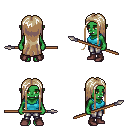
a pixel art fantasy rpg character, female body template, orc, green skin, teal pirate shirt, metal pants, white blonde extra-long hairstyle, maroon shoes, spear, four views (front, back, left, right), 2x2 character sprite sheet, small pixel art, hard edges, no anti-aliasing